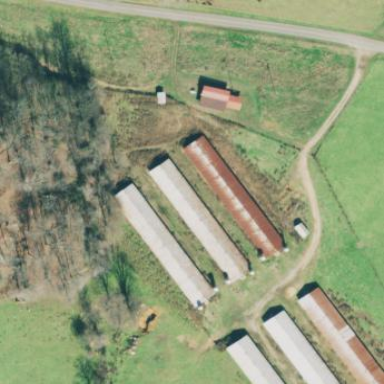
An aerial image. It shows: Poultry house.